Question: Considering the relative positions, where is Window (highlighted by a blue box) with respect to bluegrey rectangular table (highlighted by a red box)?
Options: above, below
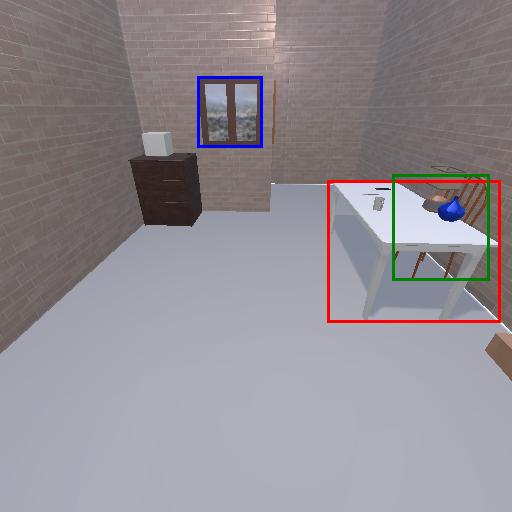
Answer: above